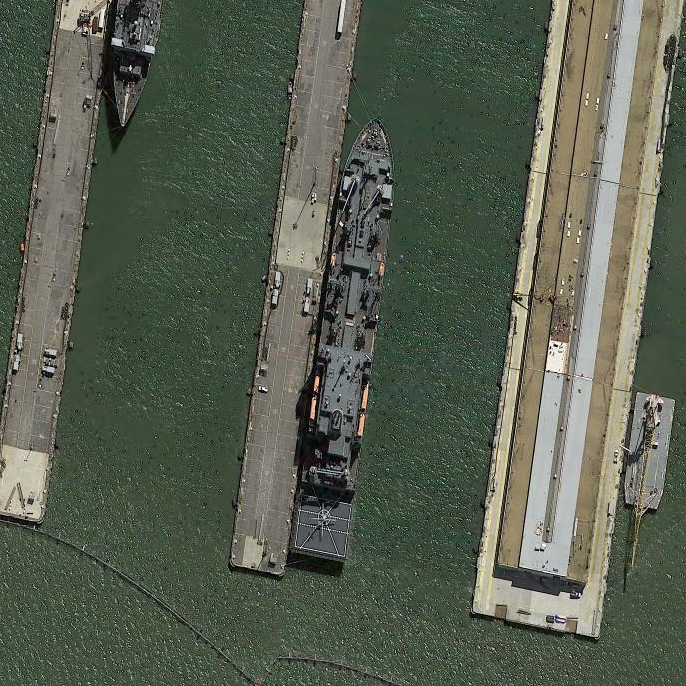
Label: Crane_ship